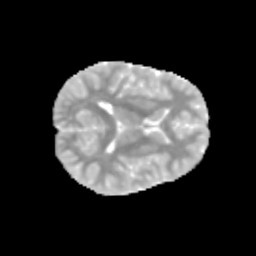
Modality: MD
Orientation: axial
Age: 9
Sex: male
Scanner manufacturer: siemens
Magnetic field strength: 3 T
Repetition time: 3.8 s
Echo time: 0.07 s